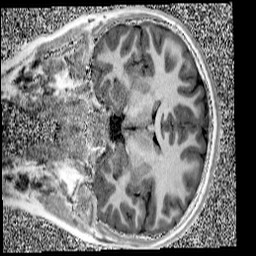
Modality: UNIT1
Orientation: coronal
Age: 12
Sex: male
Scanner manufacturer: siemens
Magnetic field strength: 3 T
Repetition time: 4 s
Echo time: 0.00299 s